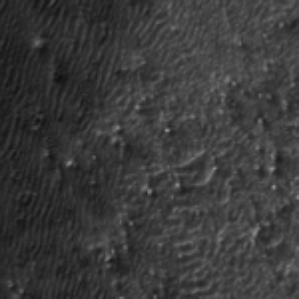
Label: frost